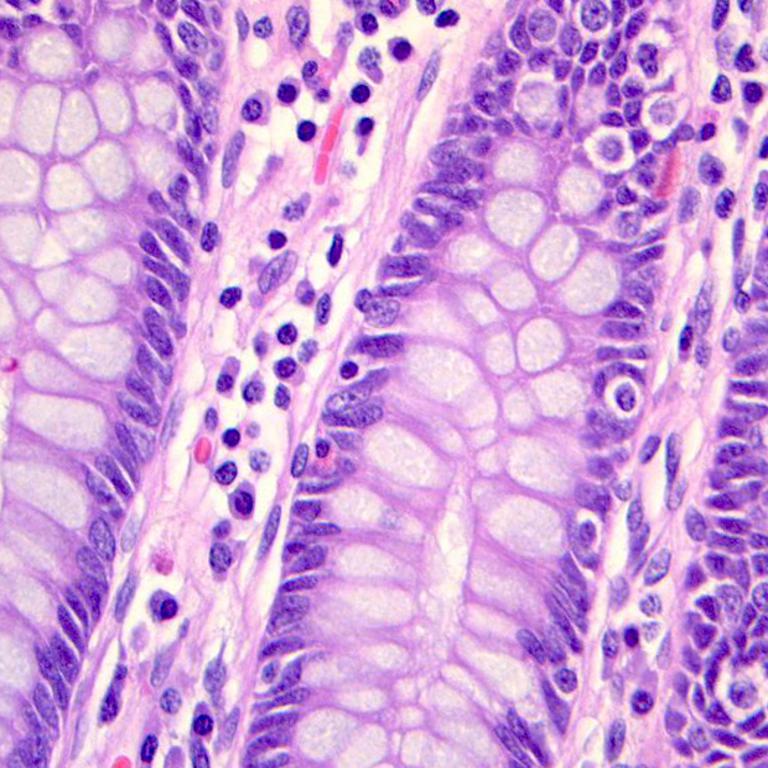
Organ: colon
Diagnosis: benign